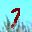
Label: 7